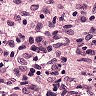
Metastatic tissue present: no